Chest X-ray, AP view. Patient: 86 years old, sex M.
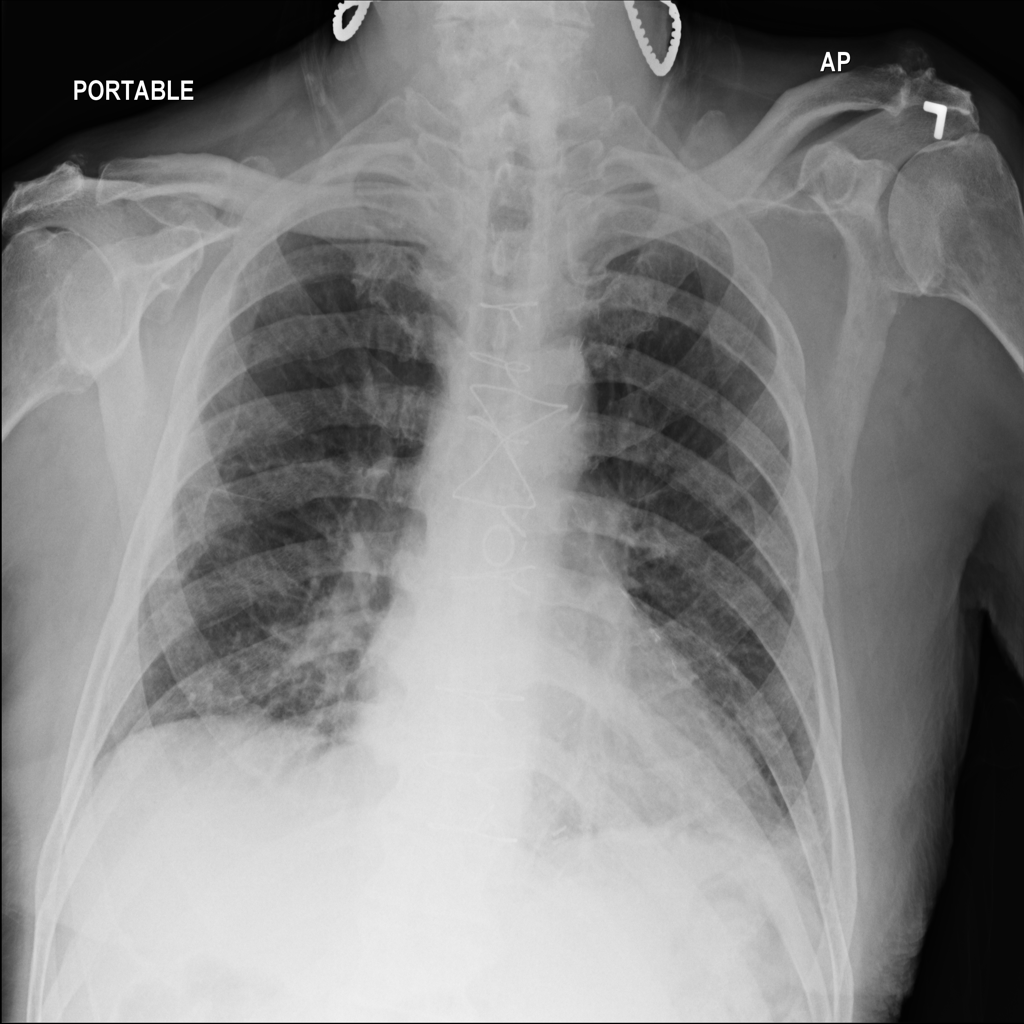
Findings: Infiltration